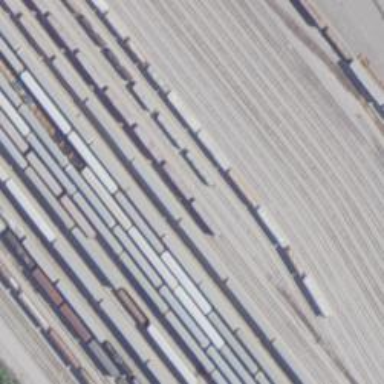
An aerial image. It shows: Railway yard.